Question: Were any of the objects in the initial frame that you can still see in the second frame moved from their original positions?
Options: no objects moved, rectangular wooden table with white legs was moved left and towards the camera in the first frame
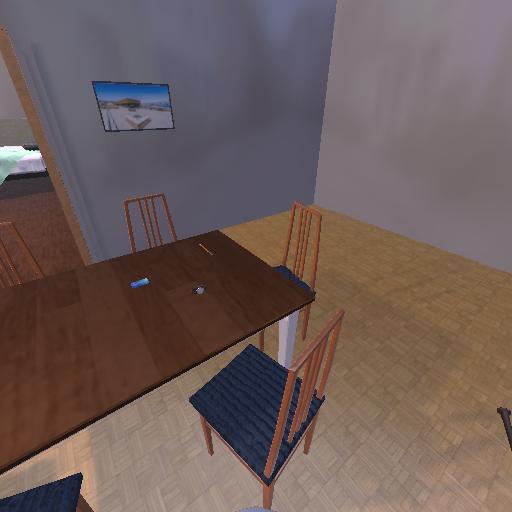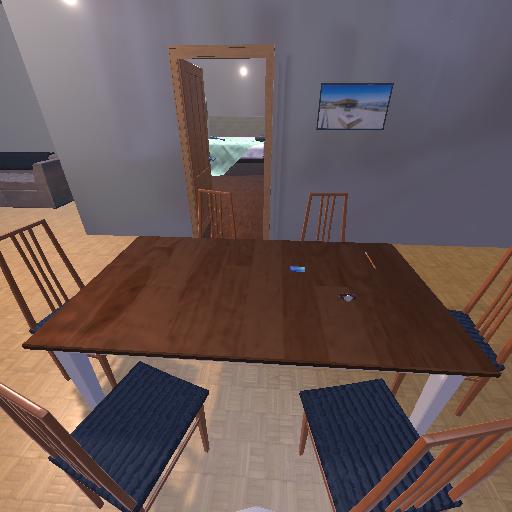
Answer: no objects moved